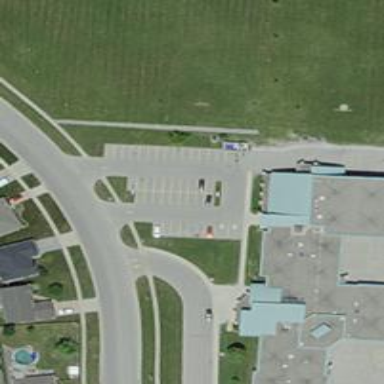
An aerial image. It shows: School.